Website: lowes
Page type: receipt
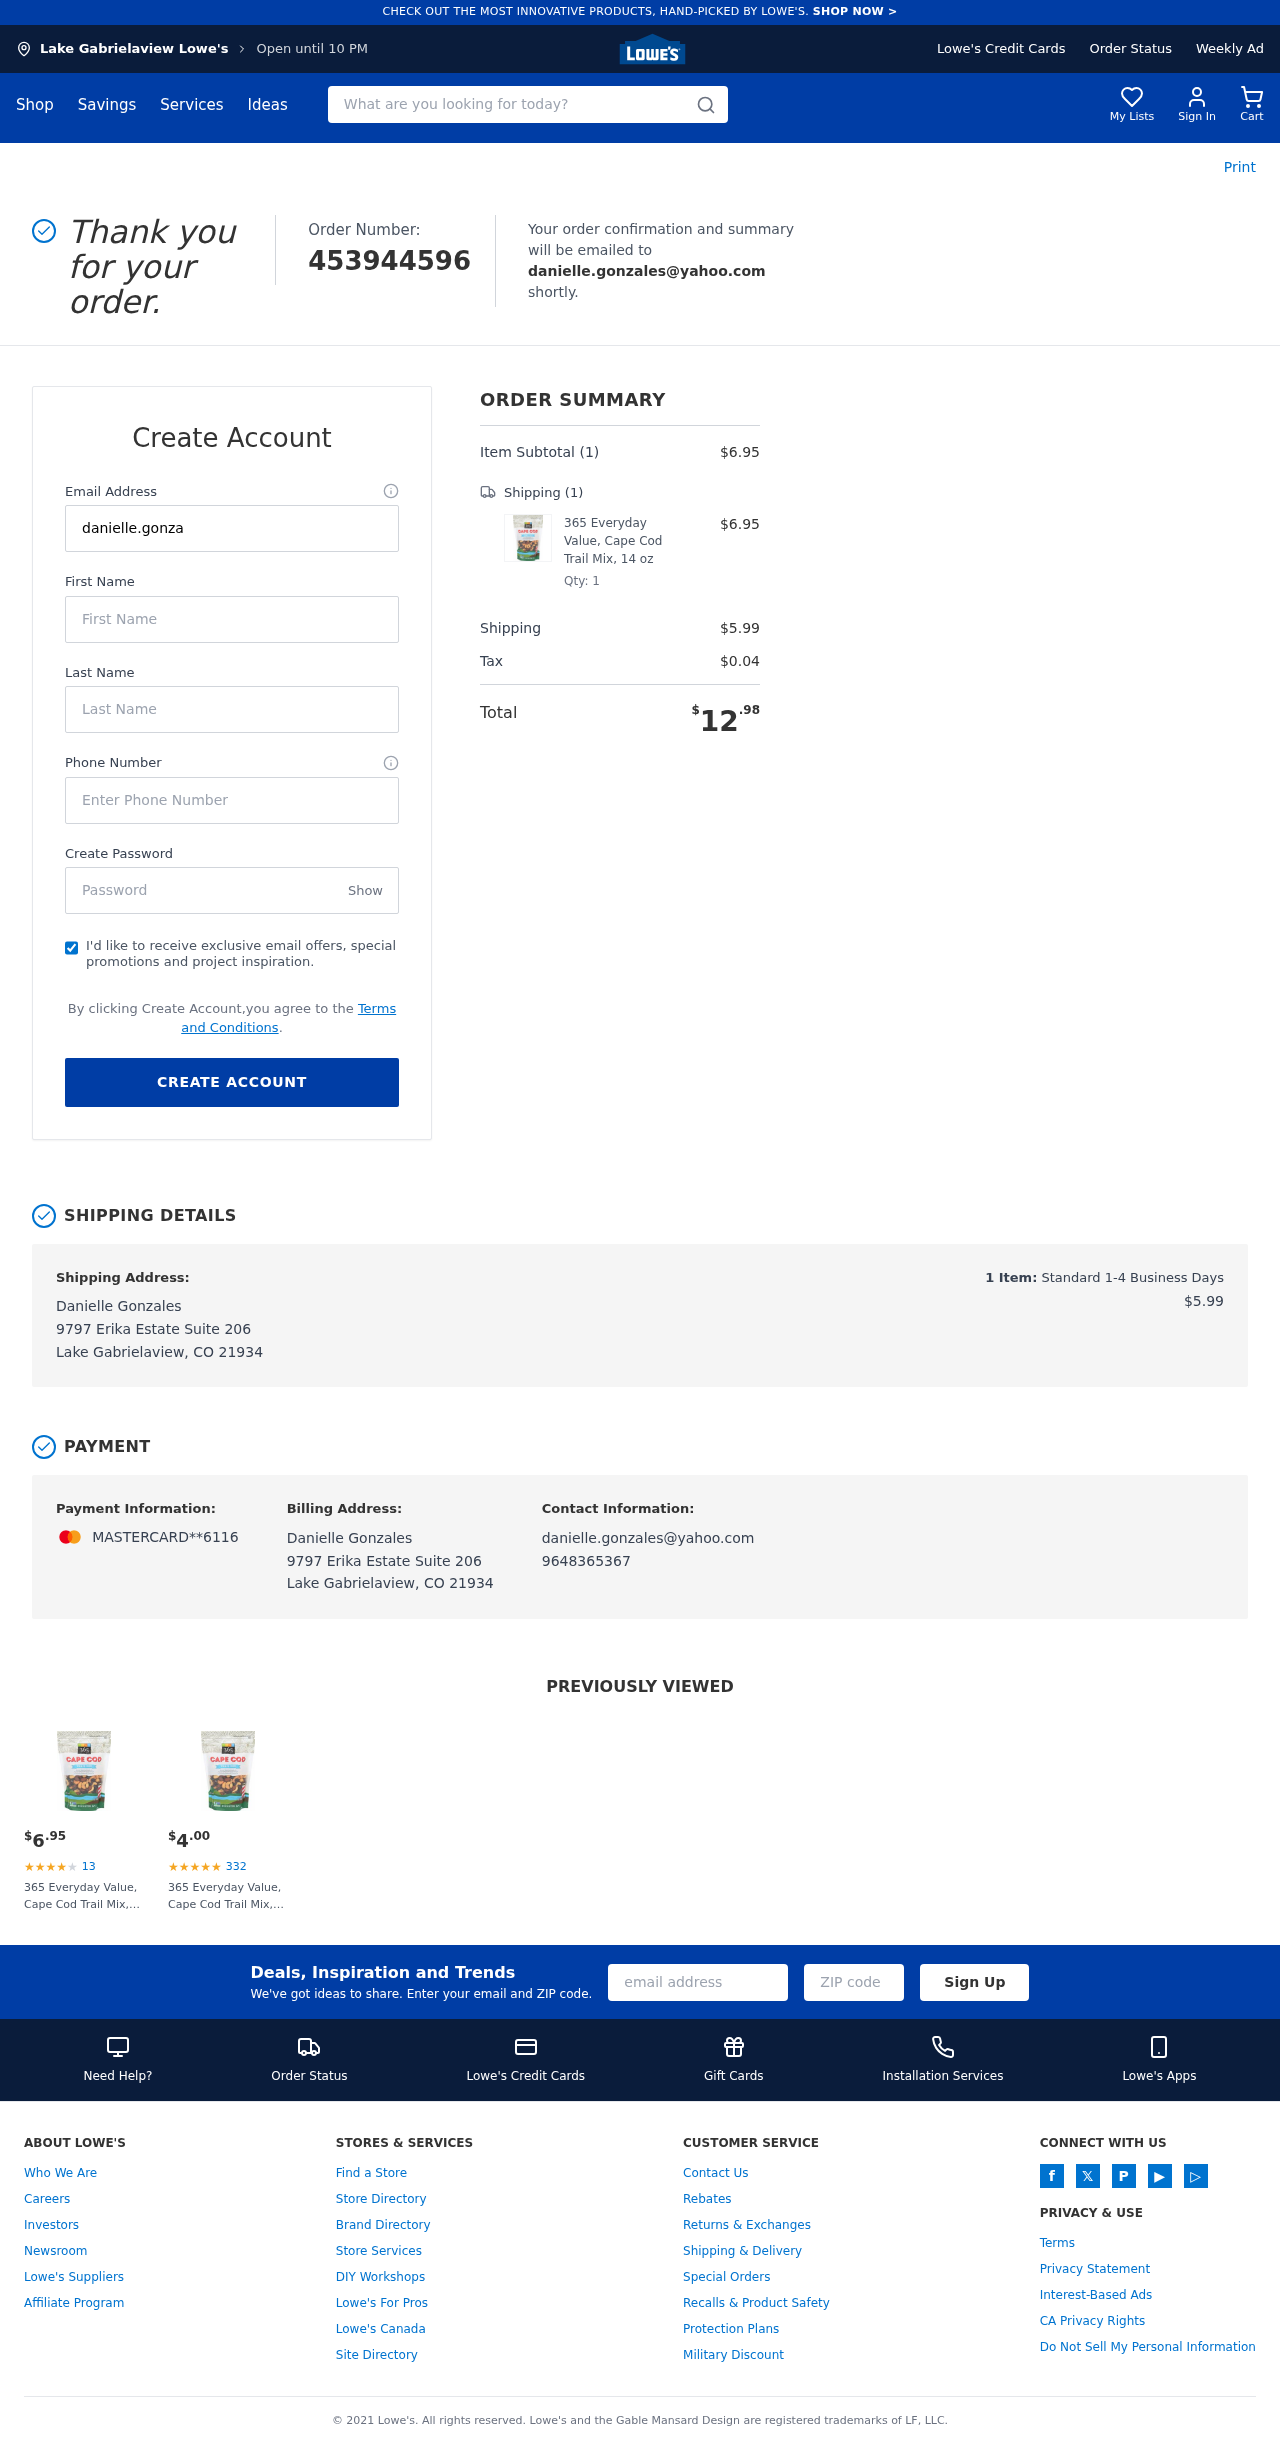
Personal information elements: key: PII_CARD_LAST4
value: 6116
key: PII_CARD_TYPE
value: MASTERCARD
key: PII_CITY
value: Lake Gabrielaview
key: PII_EMAIL
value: danielle.gonzales@yahoo.com
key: PII_FULLNAME
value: Danielle Gonzales
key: PII_PHONE
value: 9648365367
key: PII_STREET
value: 9797 Erika Estate Suite 206
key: PII_FIRSTNAME
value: Danielle
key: PII_LASTNAME
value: Gonzales
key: PII_CITY_STATE_ZIP
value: Lake Gabrielaview, CO 21934
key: PII_FULLNAME2
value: Danielle Gonzales
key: PII_FULLNAME3
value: Danielle Gonzales
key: PII_FIRSTNAME2
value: Danielle
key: PII_FIRSTNAME3
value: Danielle
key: PII_LASTNAME2
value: Gonzales
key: PII_LASTNAME3
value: Gonzales
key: PII_FIRSTNAME_DERIVED
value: Danielle
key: PII_LASTNAME_DERIVED
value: Gonzales
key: PII_FULLNAME_DERIVED
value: Danielle Gonzales
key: PII_NAME_FULL_DERIVED
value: Danielle Gonzales
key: PII_POSTCODE
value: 21934
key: PII_STATE_ABBR
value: CO
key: PII_POSTCODE_FULL
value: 21934
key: PII_CITY_STATE
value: Lake Gabrielaview, CO
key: PII_POSTCODE_NUMERIC
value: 21934
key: PII_EMAIL2
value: danielle.gonzales@yahoo.com
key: PII_EMAIL3
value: danielle.gonzales@yahoo.com
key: PII_PHONE_LINE
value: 5367
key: PII_PHONE_SUFFIX
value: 5367
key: PII_PHONE2
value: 9648365367
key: PII_PHONE3
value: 9648365367
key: PII_PHONE_NUMERIC
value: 9648365367
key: PII_PHONE_LINE_NUMERIC
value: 5367
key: PII_PHONE_SUFFIX_NUMERIC
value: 5367
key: PII_PHONE2_NUMERIC
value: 9648365367
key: PII_PHONE3_NUMERIC
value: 9648365367
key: PII_PHONE_DIGITS
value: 9648365367
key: PII_PHONE_LAST4
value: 5367
Product elements: key: PRODUCT1_NAME
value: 365 Everyday Value, Cape Cod Trail Mix, 14 oz
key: PRODUCT1_PRICE
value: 6.95
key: PRODUCT1_QUANTITY
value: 1
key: PRODUCT2_NAME
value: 365 Everyday Value, Cape Cod Trail Mix, 14 oz
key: PRODUCT2_NUM_RATINGS
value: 332
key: PRODUCT2_PRICE
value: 4
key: PRODUCT1_PRICE2
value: $6.95
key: PRODUCT1_RATING2
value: ★
★
★
★
★
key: PRODUCT1_NUM_RATINGS2
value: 13
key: PRODUCT1_NAME2
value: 365 Everyday Value, Cape Cod Trail Mix, 14 oz
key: PRODUCT2_RATING
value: ★
★
★
★
★
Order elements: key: ORDER_ID
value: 453944596
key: ORDER_NUM_ITEMS
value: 1
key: ORDER_SUBTOTAL
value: $6.95
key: ORDER_NUM_ITEMS2
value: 1
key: ORDER_SHIPPING_COST
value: $5.99
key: ORDER_TAX
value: $0.04
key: ORDER_TOTAL
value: $12.98
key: ORDER_NUM_ITEMS3
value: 1
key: ORDER_SHIPPING_COST2
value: $5.99
Search elements: key: HEADER_SEARCH
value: What are you looking for today?